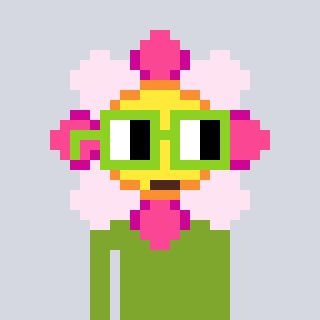
a pixel art character with square light green glasses, a flower-shaped head and a slimegreen-colored body on a cool background